Field crop: maize
Growth stage: 2
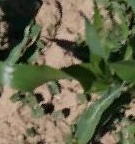
Species: maize